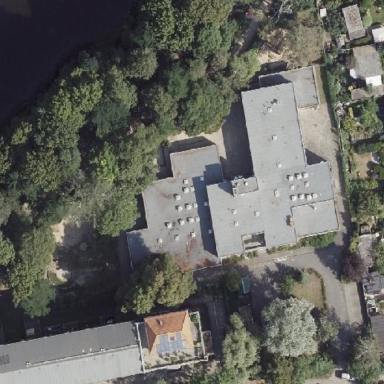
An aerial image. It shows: Kindergarten.